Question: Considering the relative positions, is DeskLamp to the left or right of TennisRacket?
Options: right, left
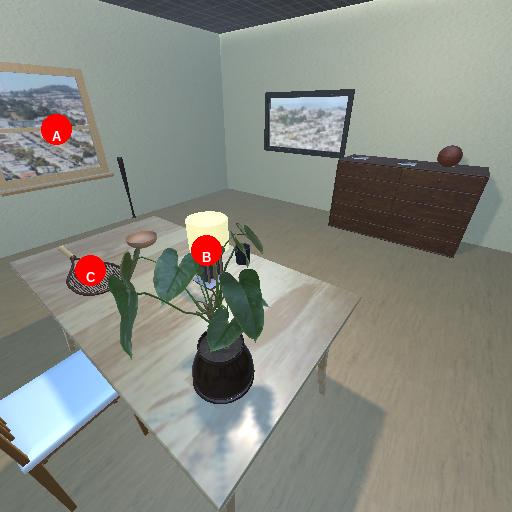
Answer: right